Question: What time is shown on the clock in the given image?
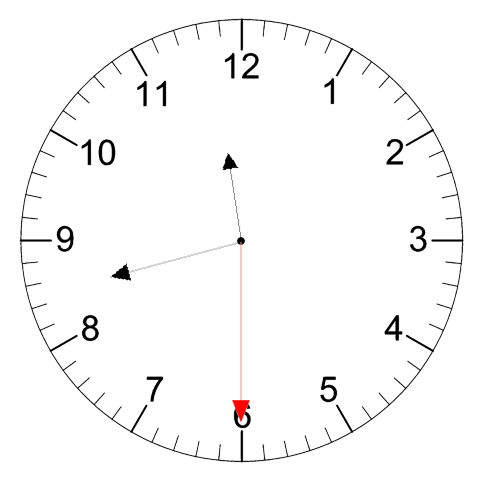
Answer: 11:42:30